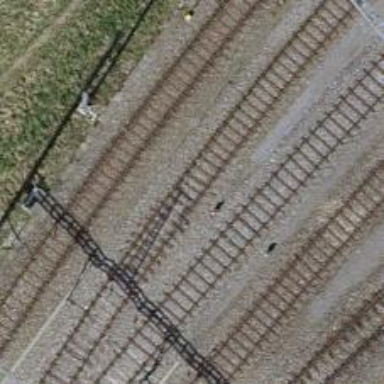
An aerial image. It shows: Railway track with electrified contact lines. This is siding track.